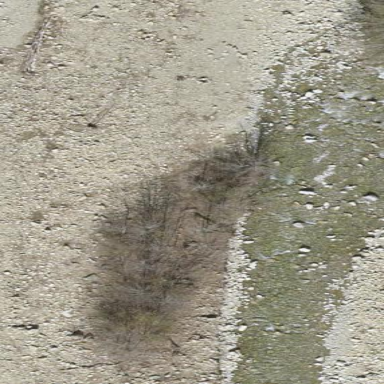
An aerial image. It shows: Patch of scrub vegetation.